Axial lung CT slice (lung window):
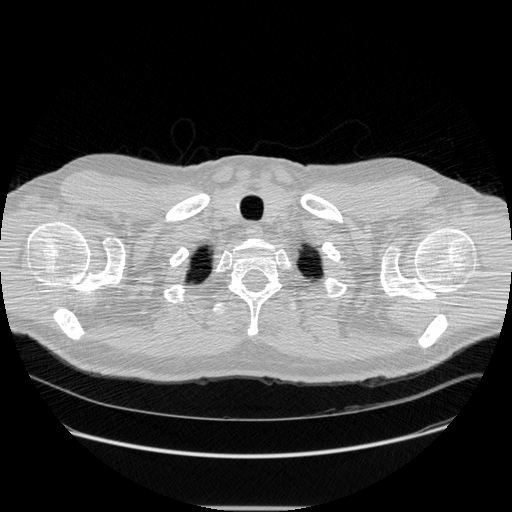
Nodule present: no